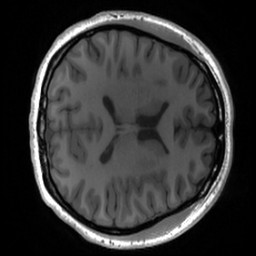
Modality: T1w
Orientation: axial
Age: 22
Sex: female
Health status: healthy